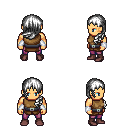
a pixel art fantasy rpg character, male body template, human, tanned skin, leather chest armor, magenta pants, white left-swept hairstyle, white cloth bracers, maroon shoes, four views (front, back, left, right), 2x2 character sprite sheet, small pixel art, hard edges, no anti-aliasing